Question: Is there any URL, that I can use as bookmark, that would allow me to open phpMyAdmin and -- after login -- to be redirected to some preselected database, instead of home screen (or what is set in config)?

I tried this one:
'''
http://127.0.0.1/phpmyadmin/index.php?db=dbname
'''
But it only works on certain versions of phpMyAdmin and even, if version is the same, it can work on certain set of machines, while on others it fails. So, I presume, that this is a wrong approach.
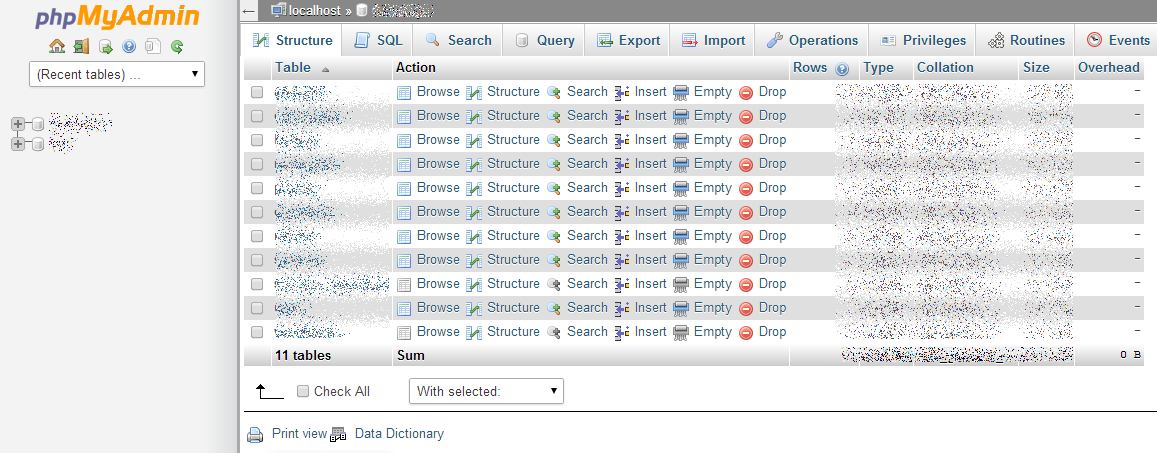
Answer: The correct URL should be like that:
'''
http://[HOST_AND_PATH]/index.php?db=[DB_NAME]#PMAURL-1:db_structure.php?db=[DB_NAME]
'''
I found this path to work in any condition. After logging-in with this path, user should see open with preselected database ('[DB_NAME]') and should see that database's tables list, not 's home screen.
And, as I just verified this, it works even on as old as version '2.11.3'.